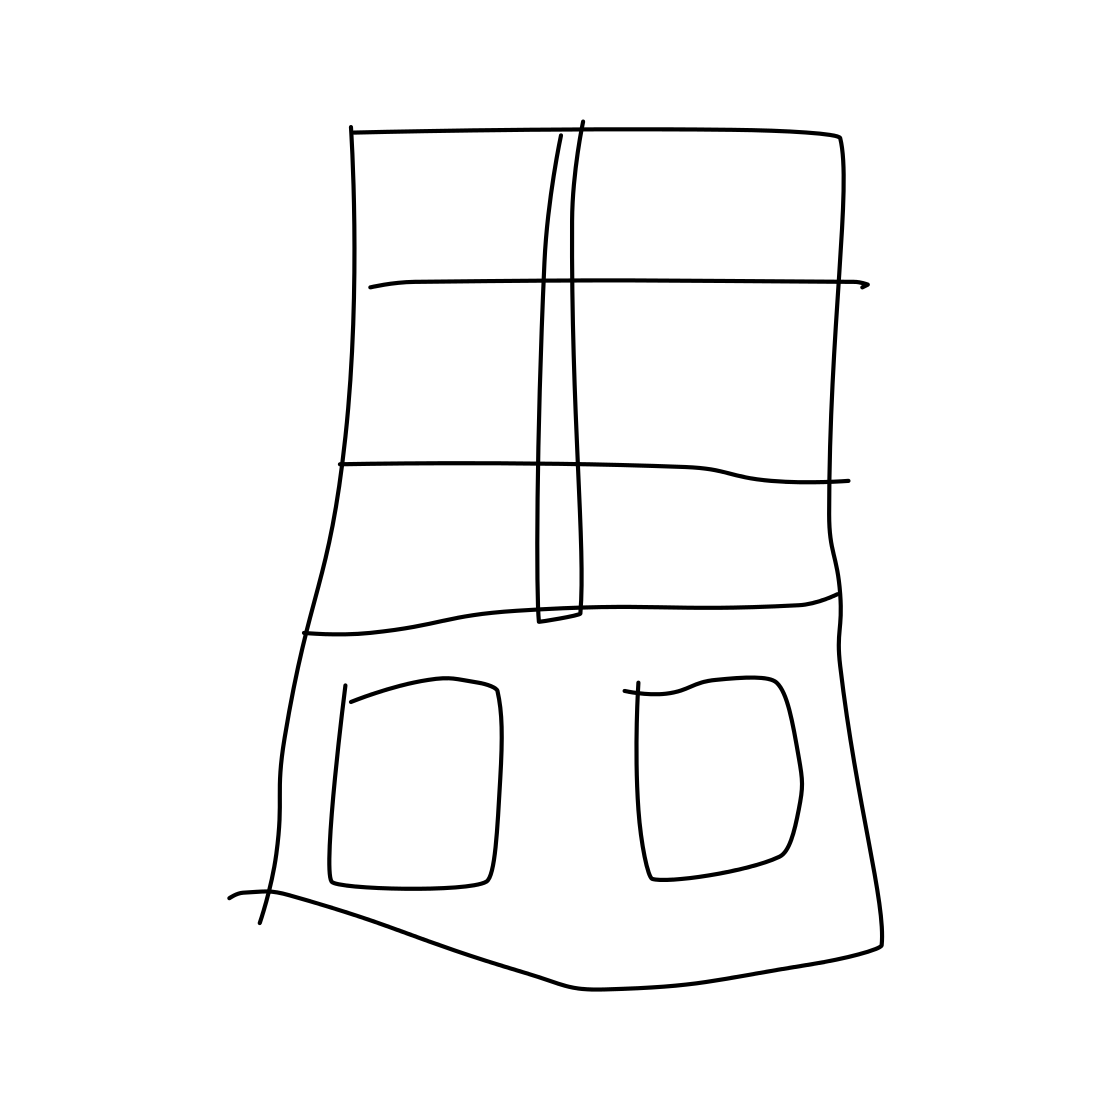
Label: cabinet